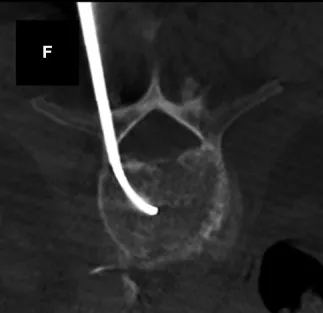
Example showing curved canula placement in a patient undergoing kyphoplasty with BVN block (F).
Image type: radiology (ct)